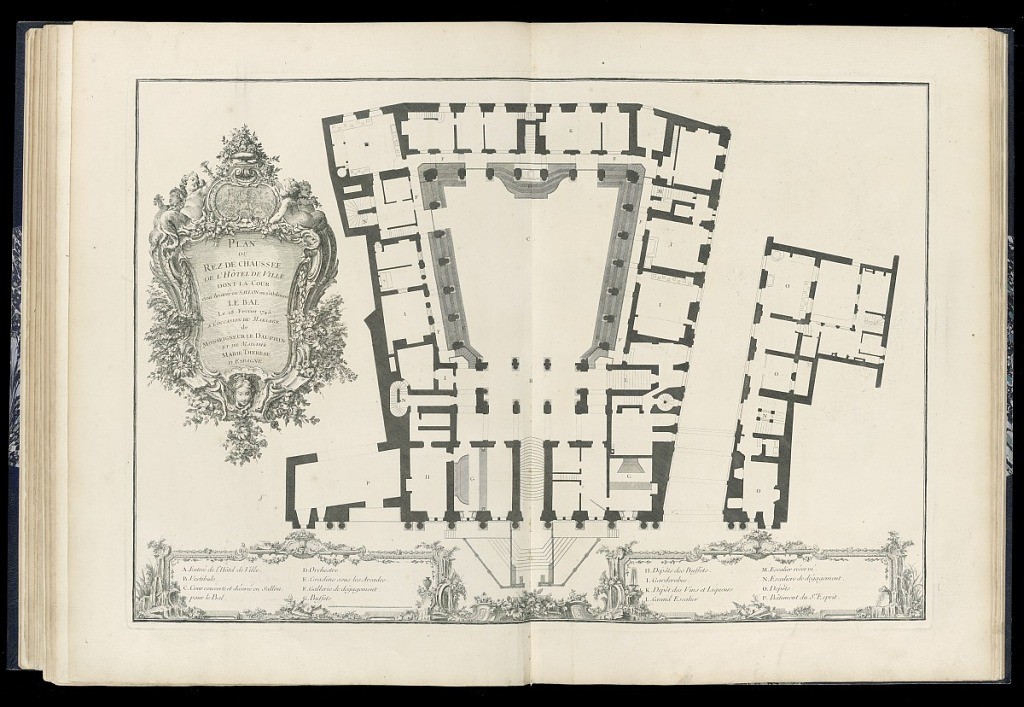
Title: Plan du rez de chassée de l'Hôtel de Ville dont la cour étoit décorée en sallon ou s'est le bal le 28 Fevrier 1745.
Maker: Jean François Blondel, French, 1681–1756
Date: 1751
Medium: Engraving on laid paper
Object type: Bound print
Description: Plan of the set-up for the masked ball at the Hôtel de Ville given in honor of the marriage of Louis Dauphin and Maria Teresa of Spain given on February 28, 1745